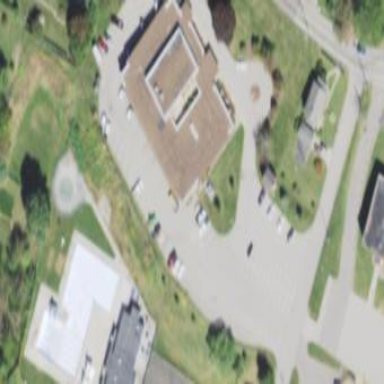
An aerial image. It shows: Police building.